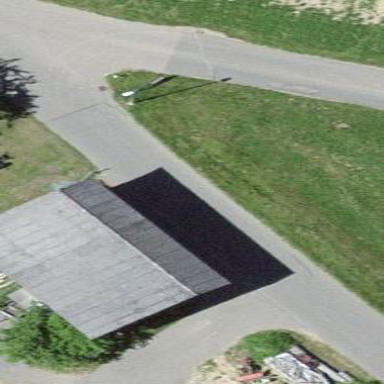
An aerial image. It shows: Rural barn.